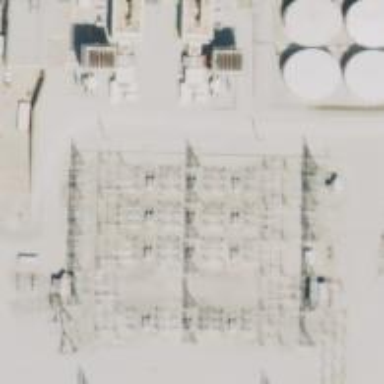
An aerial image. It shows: Switch for power supply.